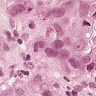
Metastatic tissue present: yes